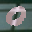
Label: 0